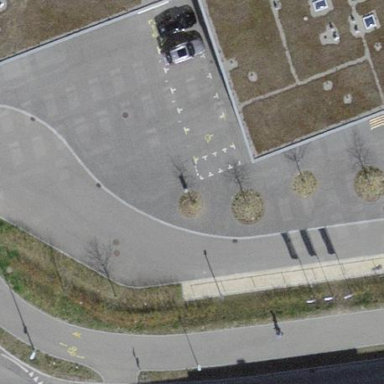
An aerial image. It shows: Street side parking area.